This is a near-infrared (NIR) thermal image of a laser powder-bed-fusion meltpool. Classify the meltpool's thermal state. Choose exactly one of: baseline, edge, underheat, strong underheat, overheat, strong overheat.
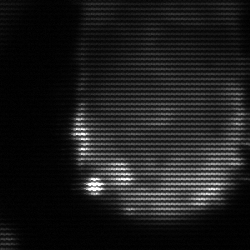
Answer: edge